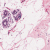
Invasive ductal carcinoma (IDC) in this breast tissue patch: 0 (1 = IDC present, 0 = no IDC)